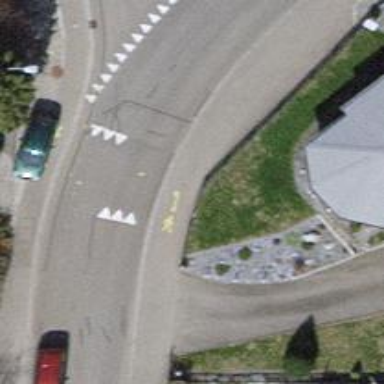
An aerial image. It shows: Traffic calming hump on the road.